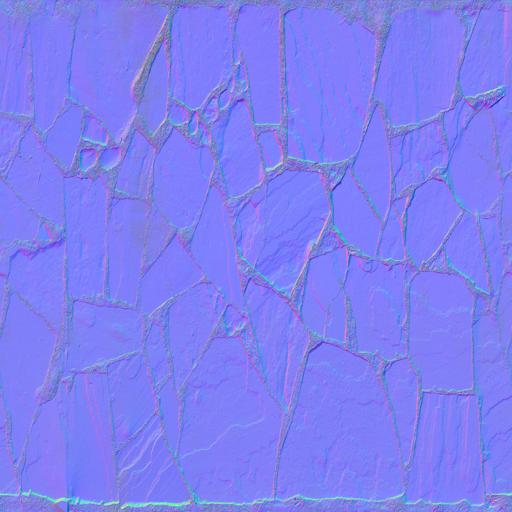
old pavement paving stones road roman